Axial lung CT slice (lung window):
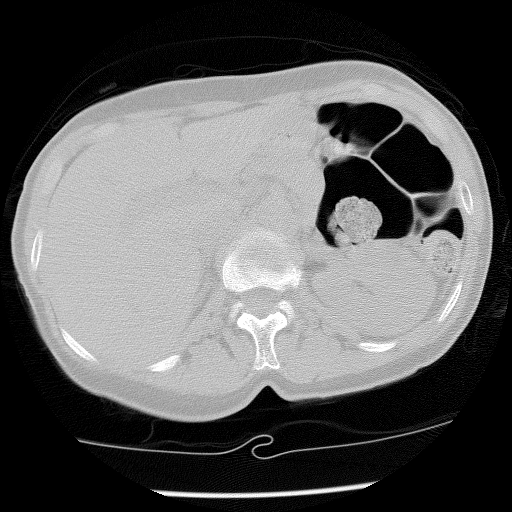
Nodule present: no